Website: apple
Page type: billing-address
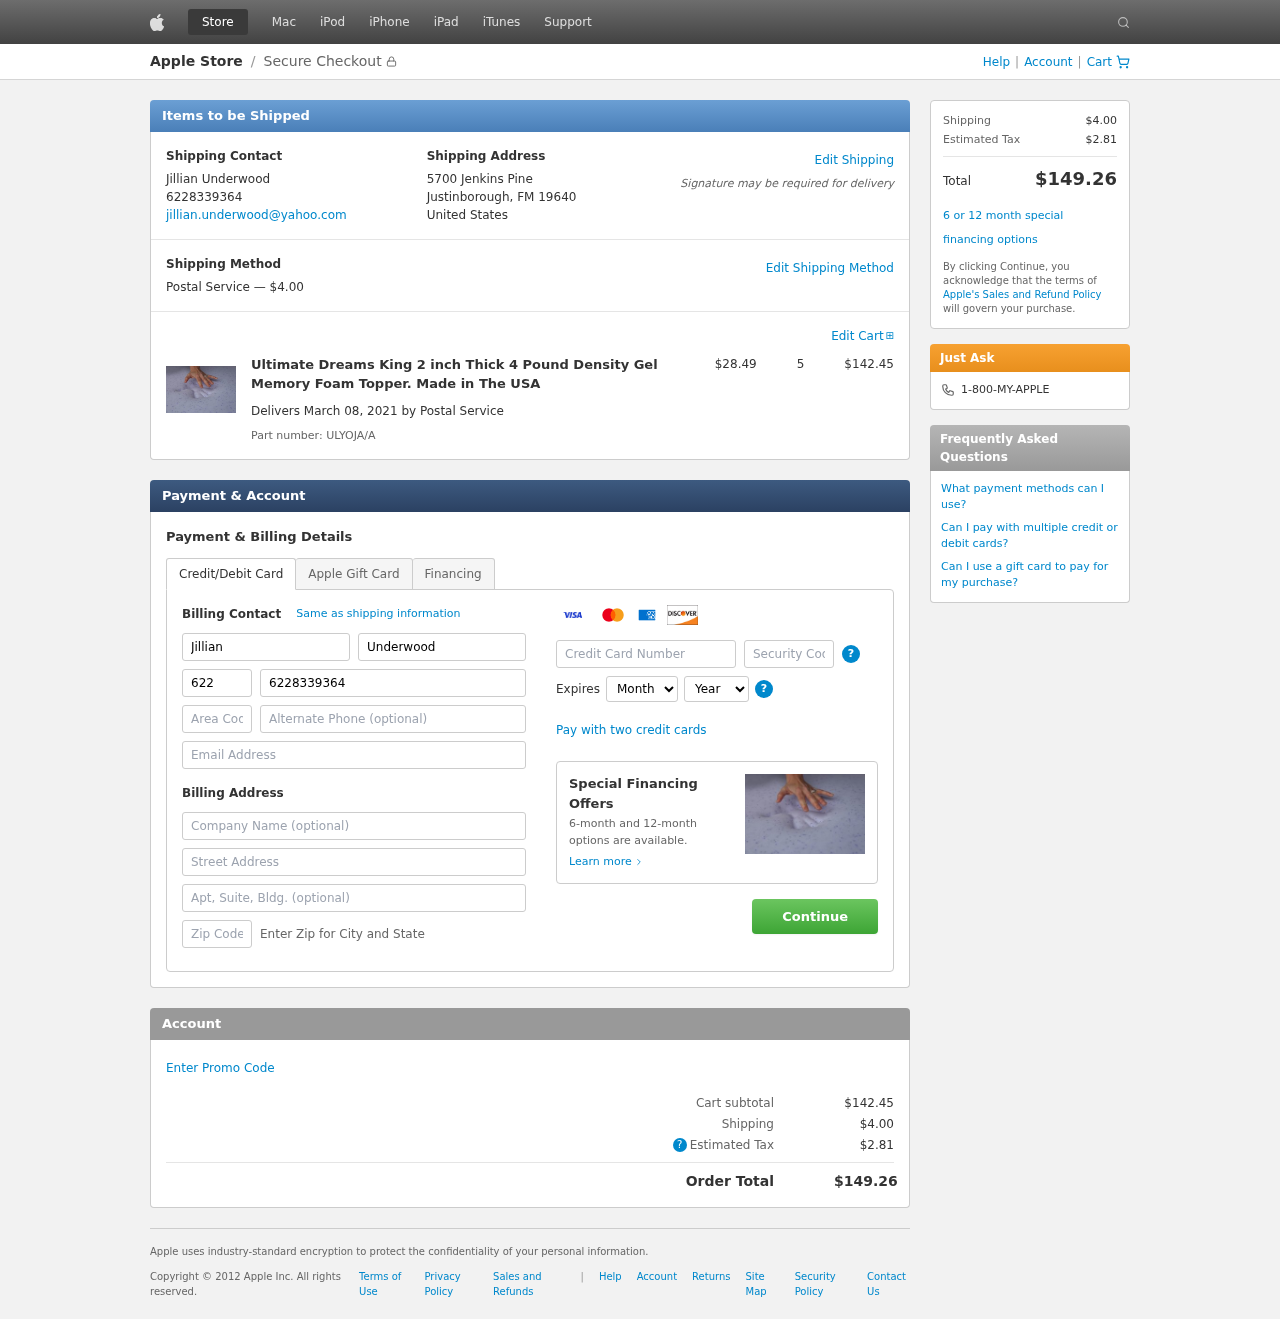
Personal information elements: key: PII_CARD_CVV
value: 5070
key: PII_CARD_EXPIRY_MONTH
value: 11
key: PII_CARD_EXPIRY_YEAR
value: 30
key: PII_CARD_NUMBER
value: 3452 3209 9662 721
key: PII_CITY_STATE_ZIP
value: Justinborough, FM 19640
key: PII_COMPANY
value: Hunt, Anderson and Mendoza
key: PII_COUNTRY
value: United States
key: PII_EMAIL
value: jillian.underwood@yahoo.com
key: PII_FIRSTNAME
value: Jillian
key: PII_FULLNAME
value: Jillian Underwood
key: PII_LASTNAME
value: Underwood
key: PII_PHONE
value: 6228339364
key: PII_PHONE_AREA
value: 622
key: PII_POSTCODE2
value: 33023
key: PII_STREET
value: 5700 Jenkins Pine
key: PII_STREET2
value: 80086 Jenkins Path Apt. 539
Product elements: key: PRODUCT1_NAME
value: Ultimate Dreams King 2 inch Thick 4 Pound Density Gel Memory Foam Topper. Made in The USA
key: PRODUCT1_PRICE
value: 28.49
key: PRODUCT1_QUANTITY
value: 5
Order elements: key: ORDER_SHIPPING_COST
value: $4.00
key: ORDER_SUBTOTAL
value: $142.45
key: ORDER_DELIVERY_DATE
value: March 08, 2021
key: ORDER_PART_NUMBER
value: ULYOJA/A
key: ORDER_TAX
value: $2.81
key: ORDER_TOTAL
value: $149.26